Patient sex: M
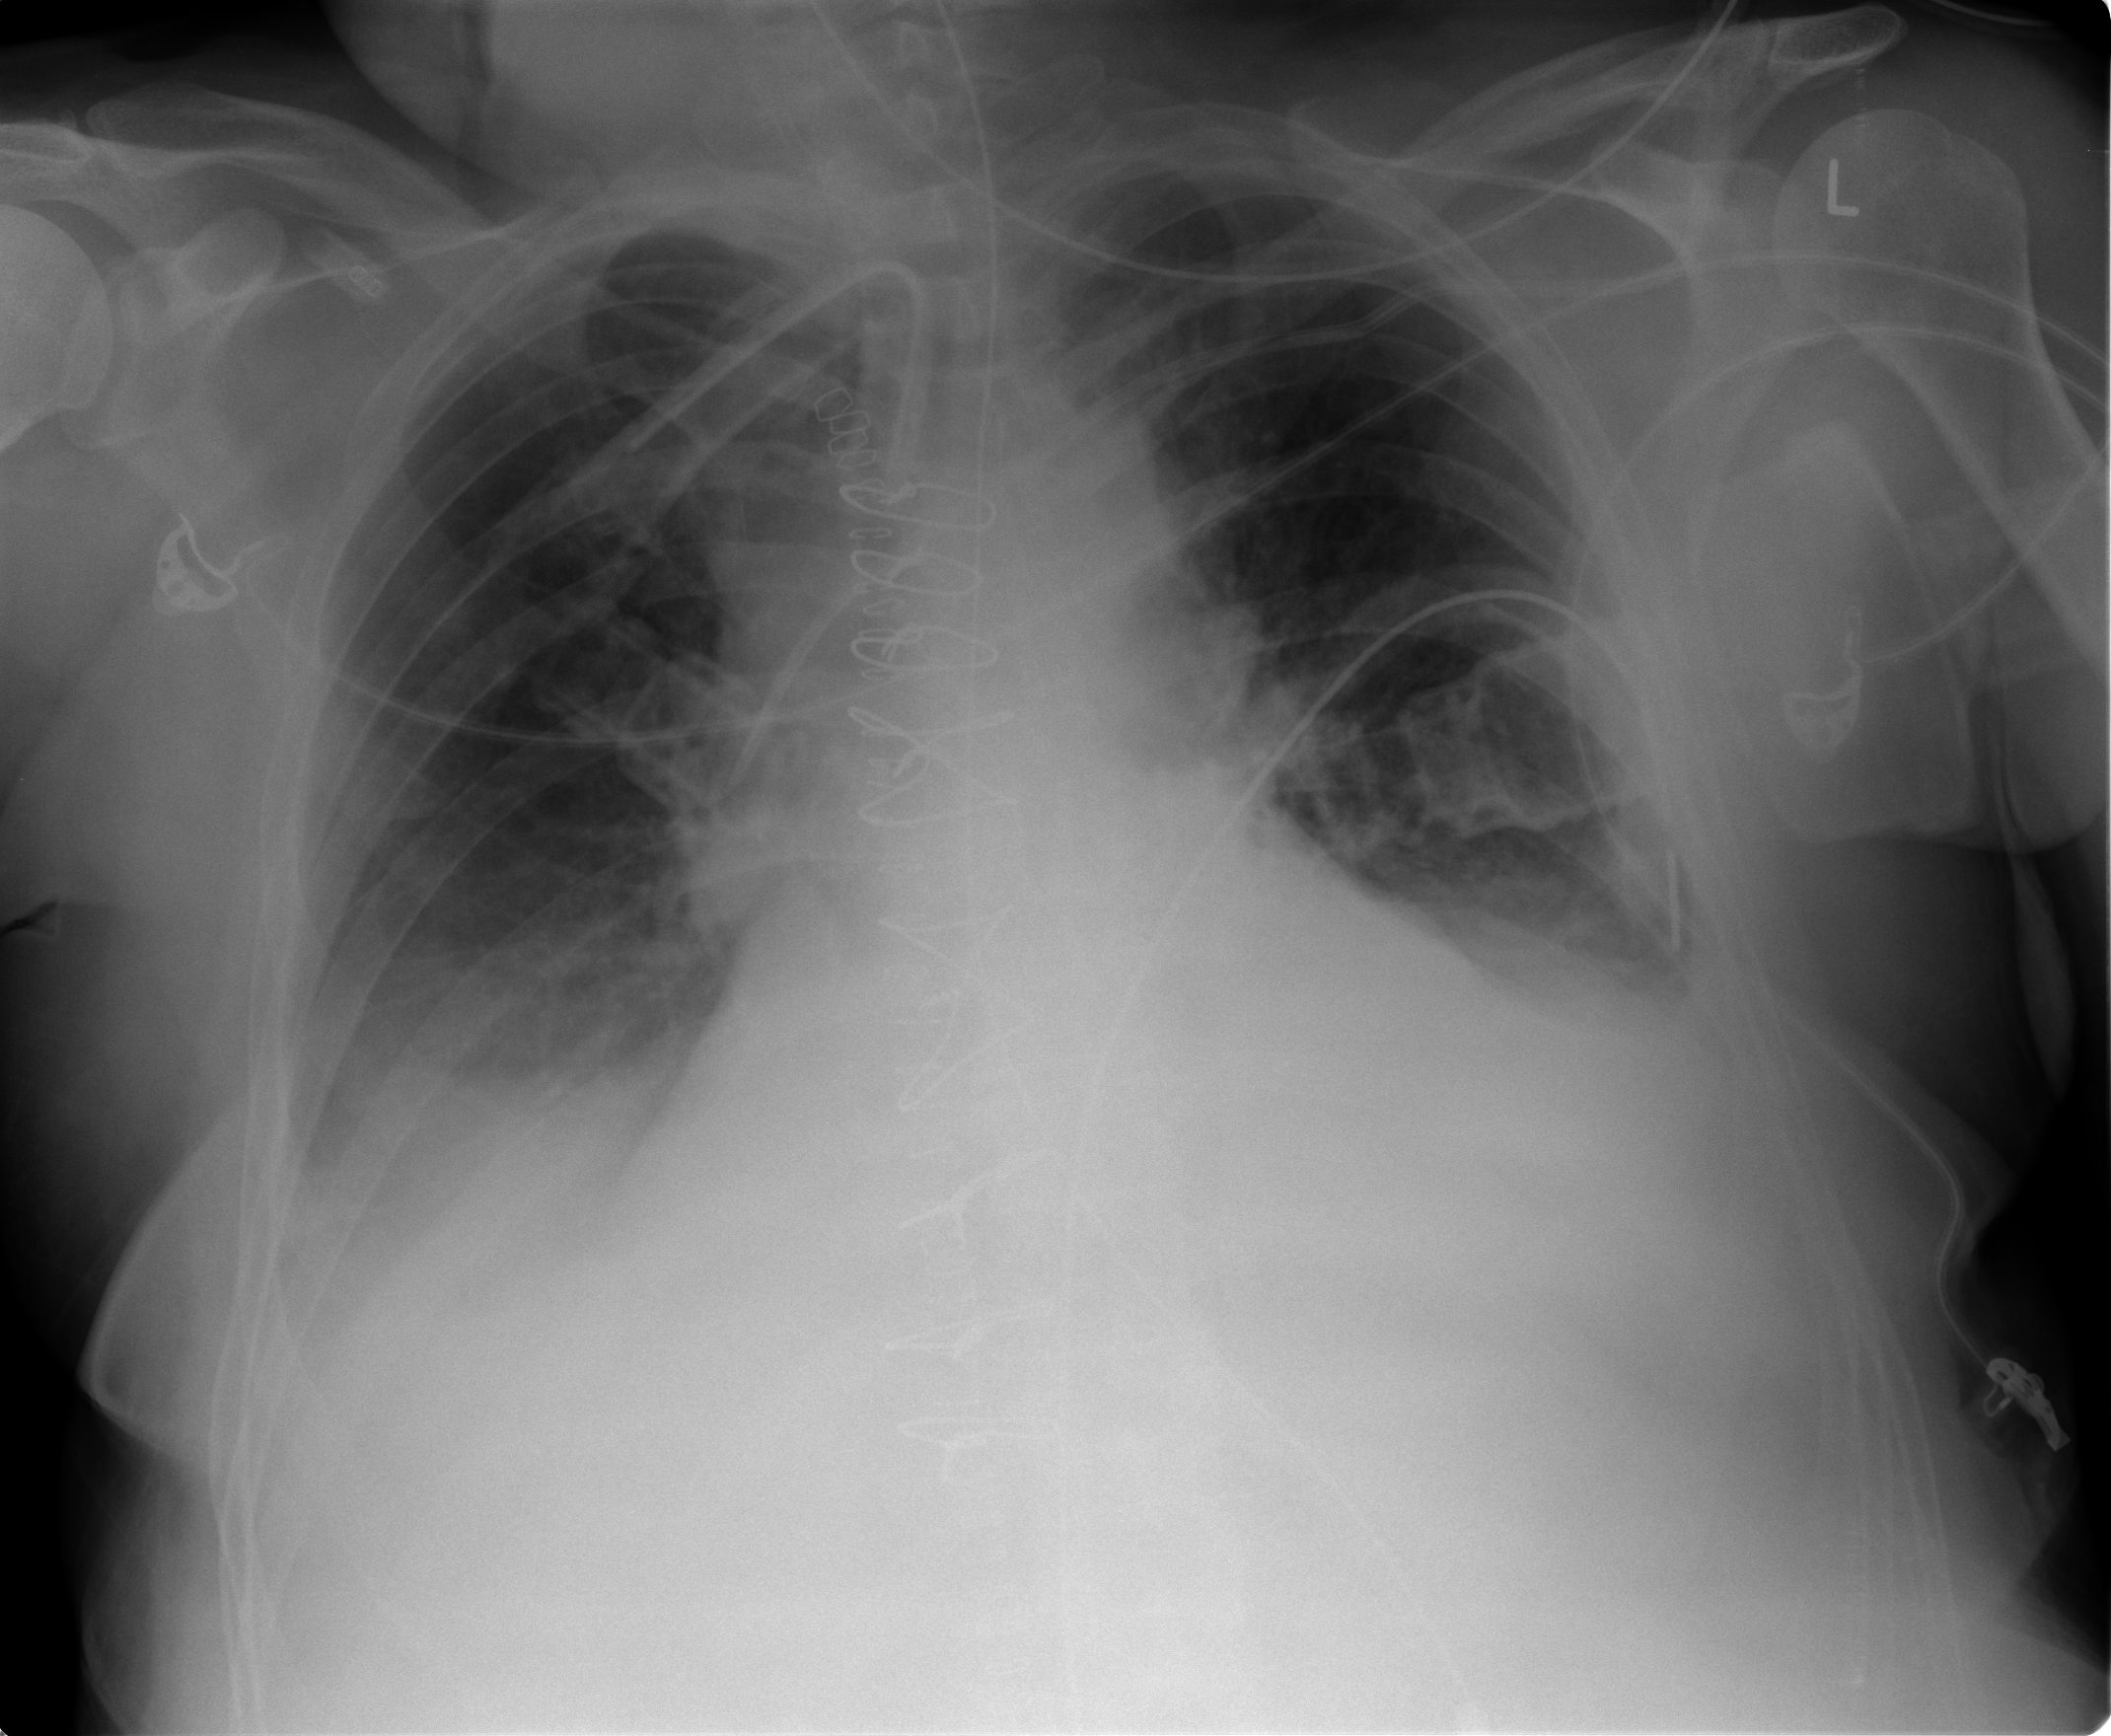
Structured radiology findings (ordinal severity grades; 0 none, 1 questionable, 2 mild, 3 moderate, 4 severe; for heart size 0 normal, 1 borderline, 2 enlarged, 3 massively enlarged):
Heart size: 2
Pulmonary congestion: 2
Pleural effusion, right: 2
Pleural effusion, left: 2
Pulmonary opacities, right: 1
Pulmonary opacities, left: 1
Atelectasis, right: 2
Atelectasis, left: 2